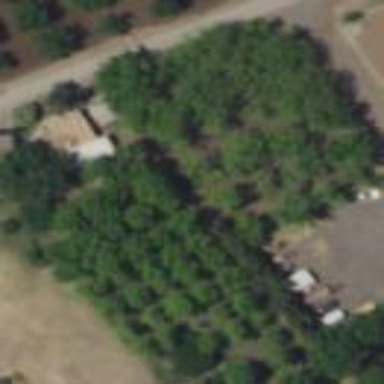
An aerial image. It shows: Orchard.